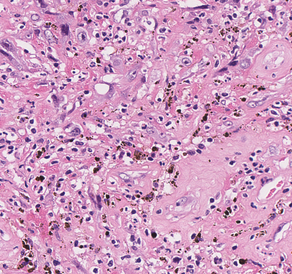
Tumor epithelial tissue: no
Tumor-associated stroma tissue: yes
Normal tissue: no